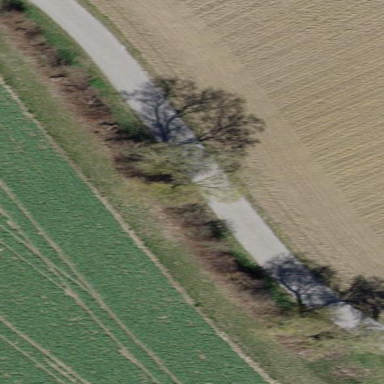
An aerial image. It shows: Hedge barrier.